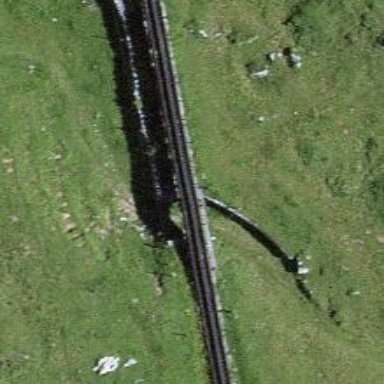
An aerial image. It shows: Narrow-gauge railway bridge with electrified contact lines over single track.